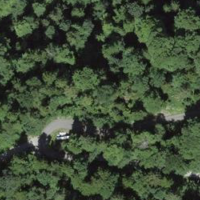
EUNIS habitat code: 43
Species observed at this site:
Lamium galeobdolon
Asplenium scolopendrium